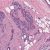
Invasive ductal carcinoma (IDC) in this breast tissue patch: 1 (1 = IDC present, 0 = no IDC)